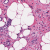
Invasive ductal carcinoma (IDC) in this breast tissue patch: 0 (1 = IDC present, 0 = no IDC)